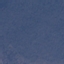
Land use / land cover: Forest